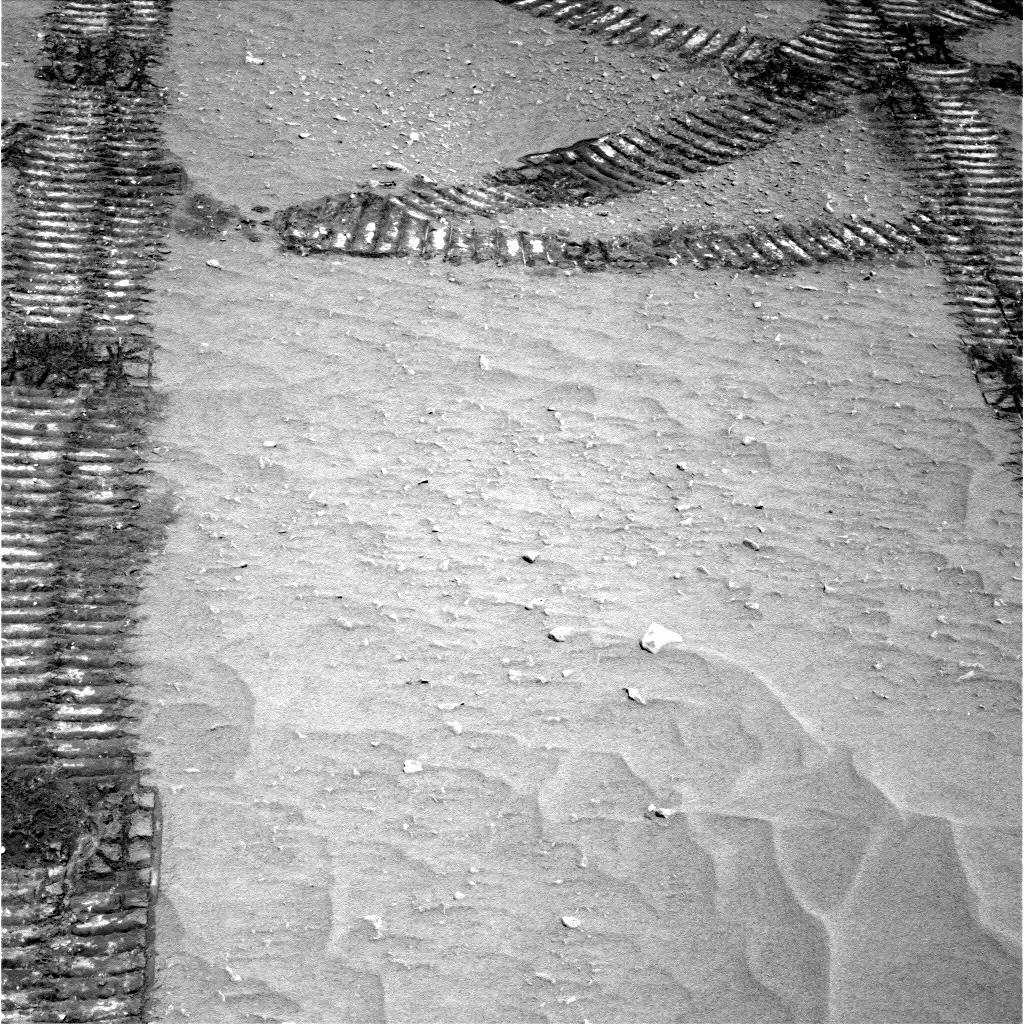
Terrain classes present: Gravel / Sand / Soil, Rock, Track